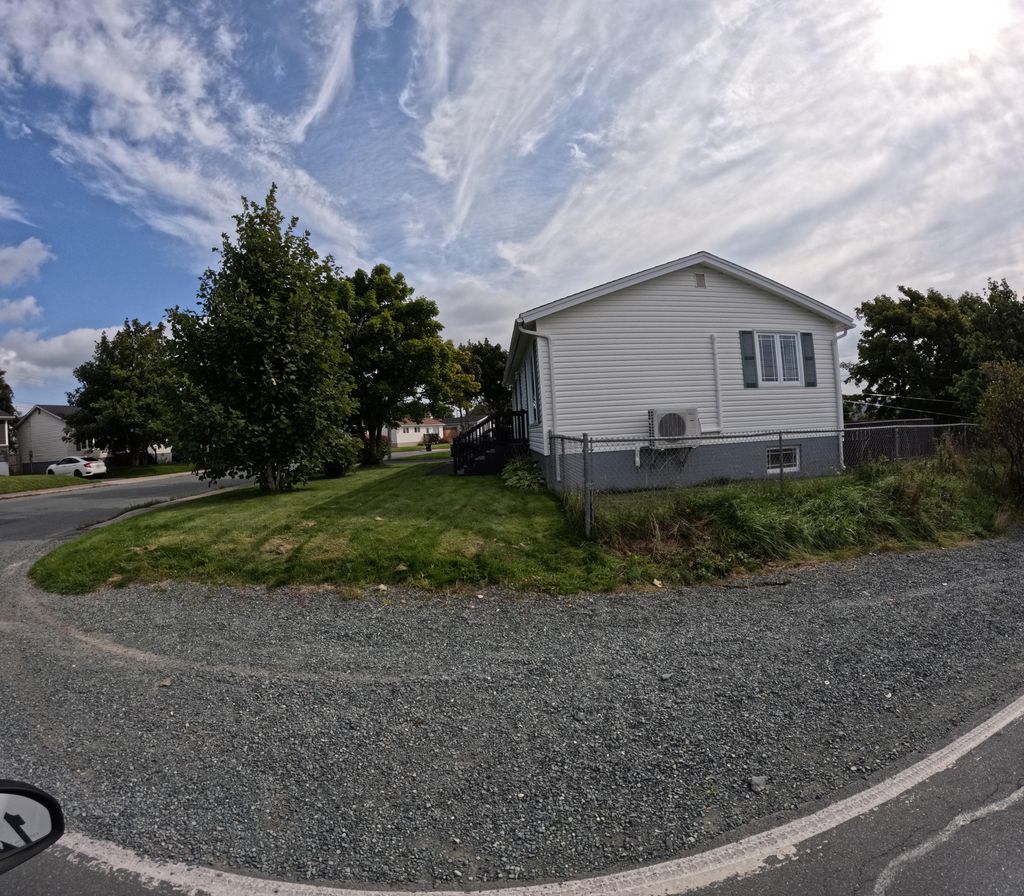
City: st_johns